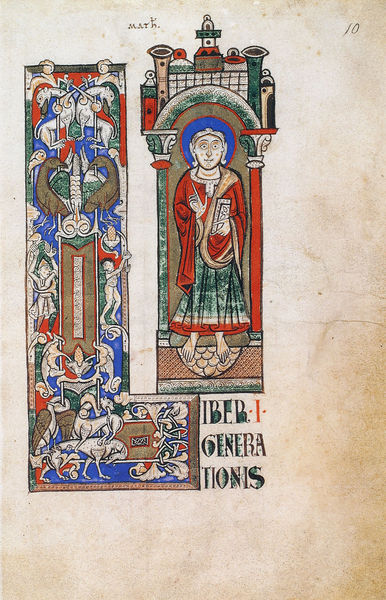
Titel: Neues Testament
Standort: Herkunftsregion: Frankreich (EU - F)
Institution: Paris, Bibliothèque Nationale
Schlagwörter: blau, mann, grün, menschen, blumen, bunt, säule, säulen, rot, tiere, ornament, bibel, vögel, gold, farbig, holzschnitt, schrift, balken, barfuss, buch, kloster, türme, seite, text, buchstabe, initiale, kranich, pelikan, kapitell, heiligenschein, nimbus, jesus, mittelalter, mönch, heiliger, latein, buchmalerei, majuskel, evangelist, minuskel, illumination, l, liber, 1000, mitttelalter, iberi, ionis, liberi, liber generationis